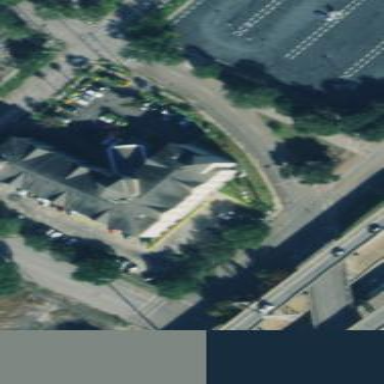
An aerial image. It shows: Building.